【题型】选择题　【知识点】函数　【难度】easy
已知函数$f(x)=\begin{cases}
|x^2-x-\ln x-1|, & x>0, \\
-2^x, & x\leq 0,
\end{cases}$则$y=f(x)$的图象上关于原点对\\
\noindent 称的点有（\quad）
\begin{enumerate}
\item[A.] 1对
\item[B.] 2对
\item[C.] 3对
\item[D.] 4对
\end{enumerate}
【解答】
\noindent 【答案】D\\
\noindent 【解析】设$g(x)=x^2-x-\ln x-1$,$x>0$，$h(x)=-2^x$,$x\leq 0$，\\
\noindent 则$g'(x)=2x-1-\dfrac{1}{x}=\dfrac{(2x+1)(x-1)}{x}$，\\
\noindent 令$g'(x)>0$，可得$x>1$；令$g'(x)<0$，可得$0<x<1$，\\
\noindent 所以函数$g(x)$在$(1,+\infty)$上单调递增，在$(0,1)$上单调递减，\\
\noindent 所以$g(x)$在$x=1$处取得最小值$g(1)=-1$，\\
\noindent 又当$x\to 0$时，$g(x)\to +\infty$，当$x\to +\infty$时，$g(x)\to +\infty$，\\
\noindent 又由$h(x)=-2^x$,$x\leq 0$关于原点对称的曲线为$H(x)=(\dfrac{1}{2})^x$,$x\geq 0$，\\
\noindent 画出函数$y=|g(x)|$与$H(x)$的图象，可得两函数的图象有4个交点.\\
\noindent 所以$y=f(x)$的图象上关于原点对称的点有4对.\\
\noindent 故选：D

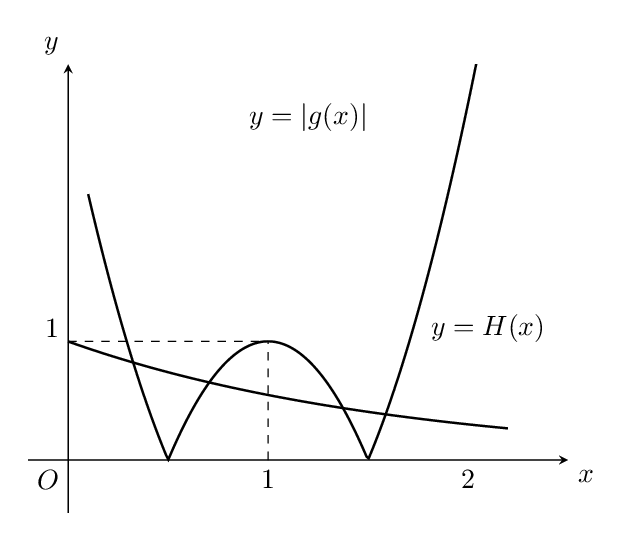